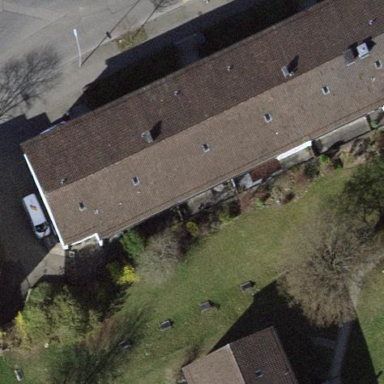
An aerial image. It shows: Pitched roof building.